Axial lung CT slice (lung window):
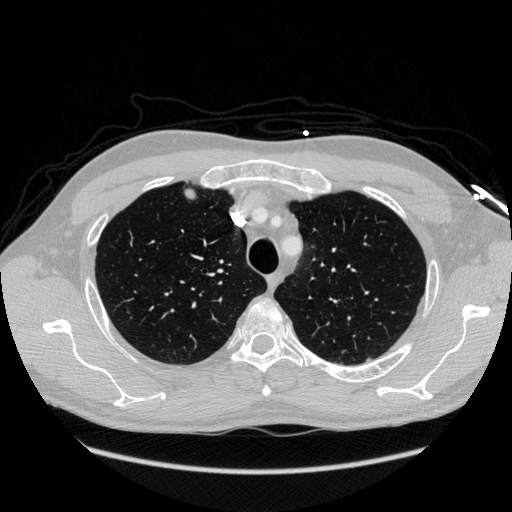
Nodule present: no